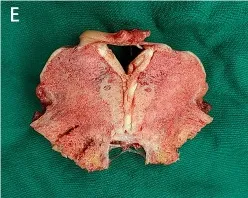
A 49-year-old woman presented consistent bone pain with limb weakness for more than 2 years. (C, D) Images presented blurred bilateral hips with insufficiency femoral neck fracture in June 2022 (indicated by white arrow).
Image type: medical_photograph (other_medical_photograph)